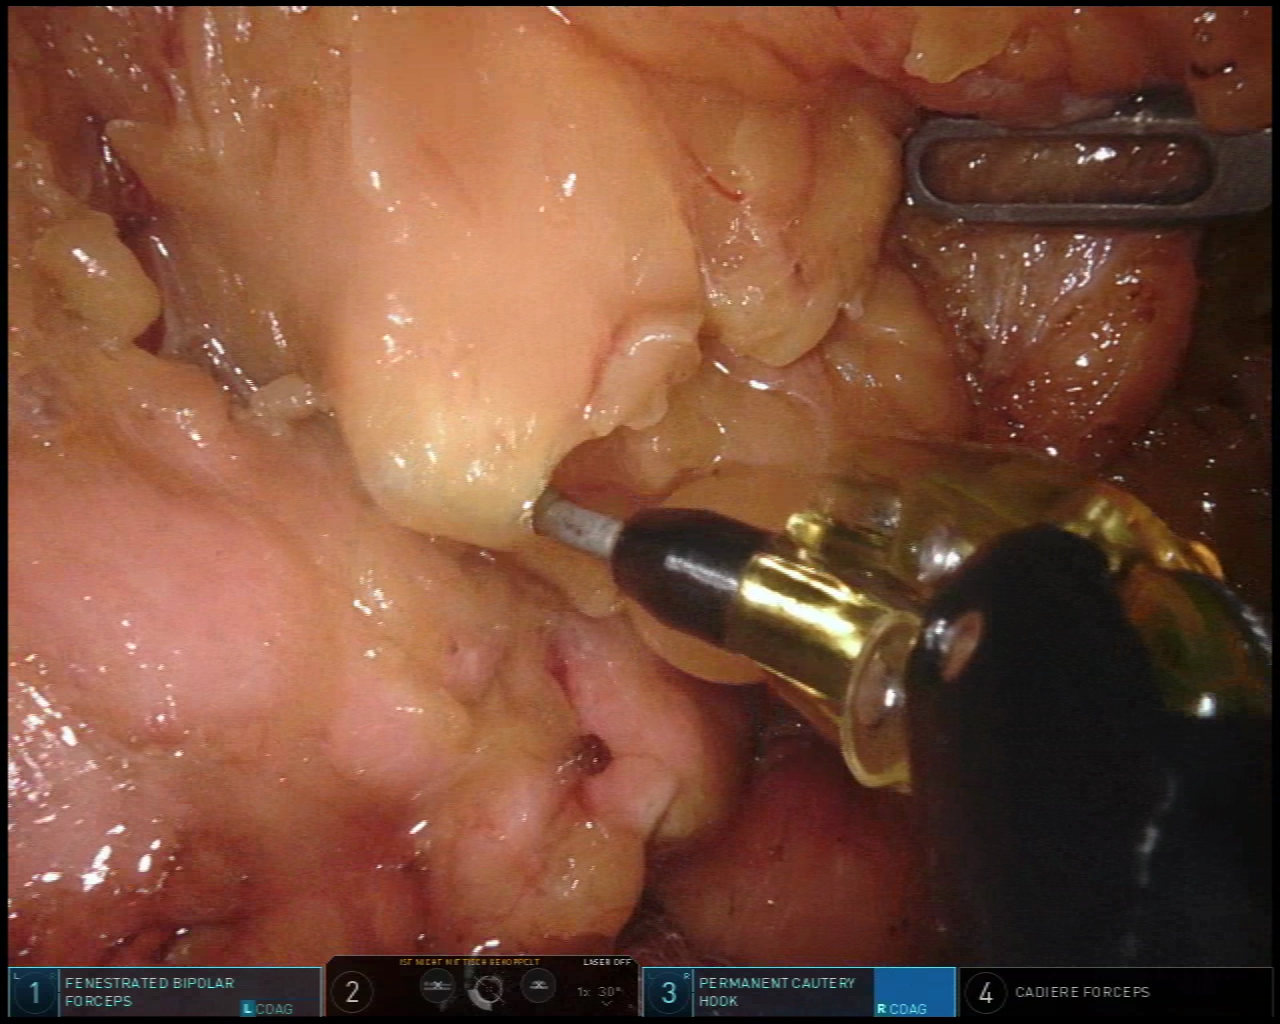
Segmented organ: pancreas
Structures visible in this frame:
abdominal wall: no
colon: no
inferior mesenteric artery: no
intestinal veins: no
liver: no
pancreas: yes
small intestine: no
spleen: no
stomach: no
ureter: no
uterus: no
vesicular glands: no